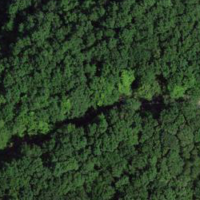
EUNIS habitat code: 41
Species observed at this site:
Garrulus glandarius